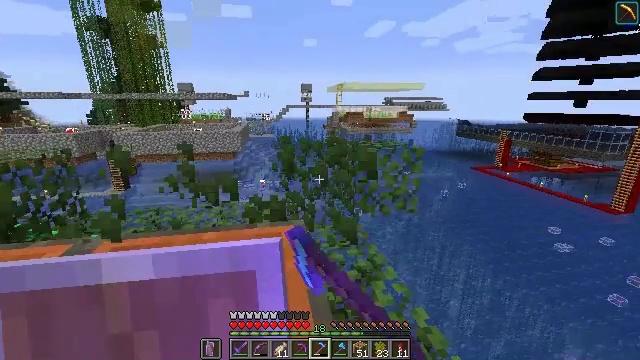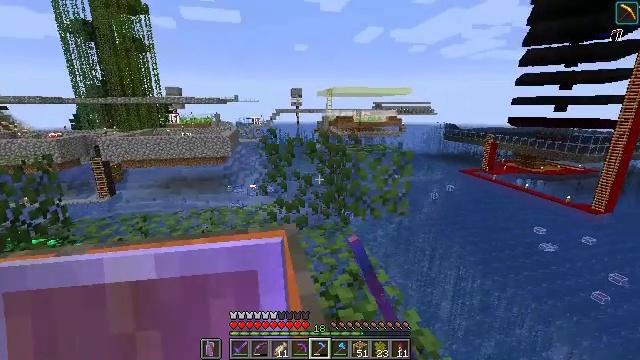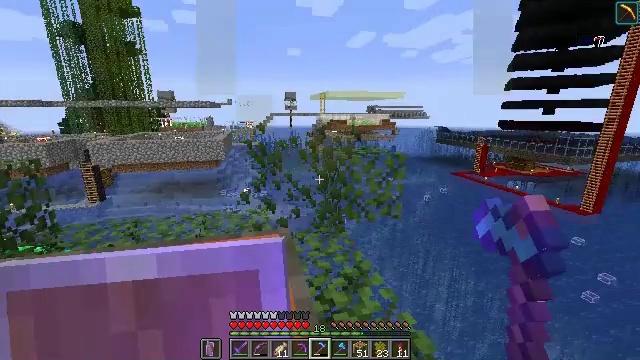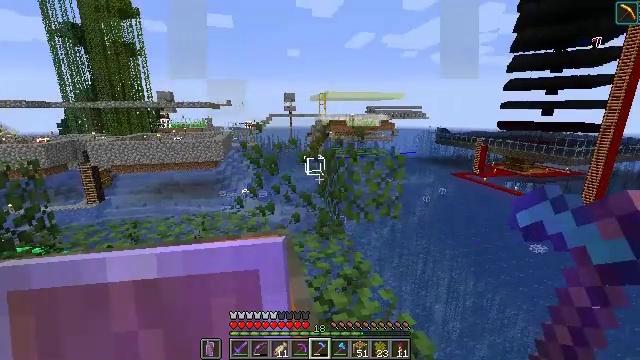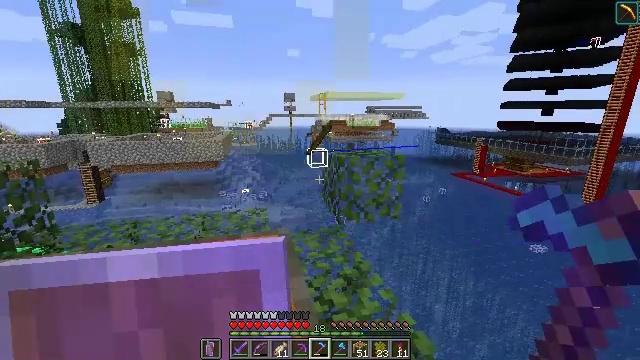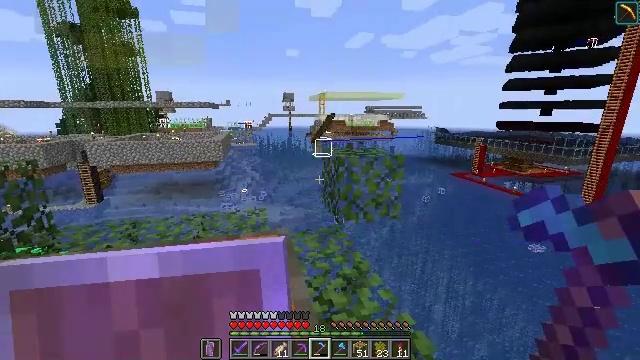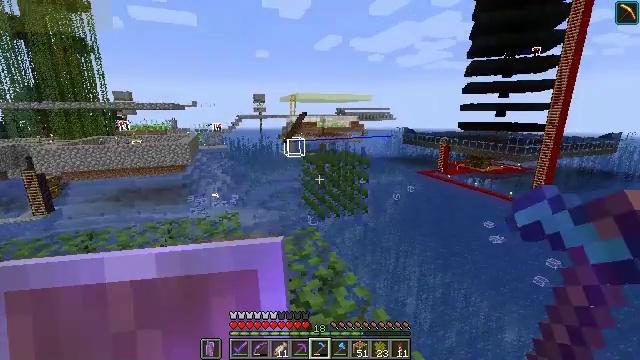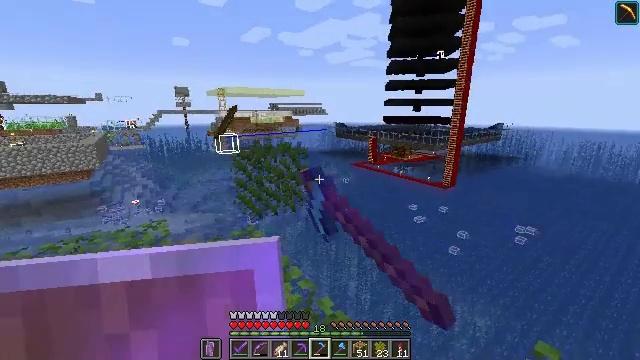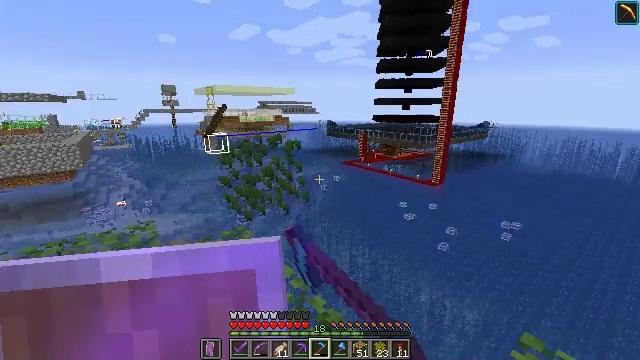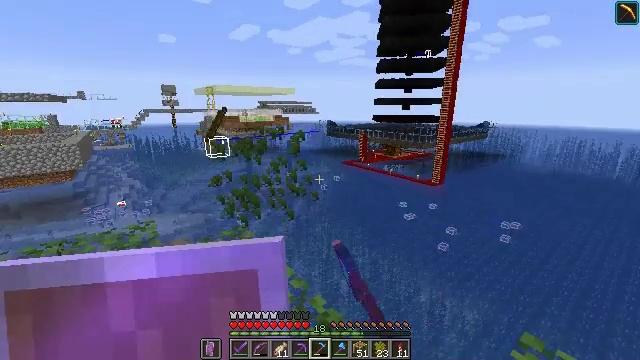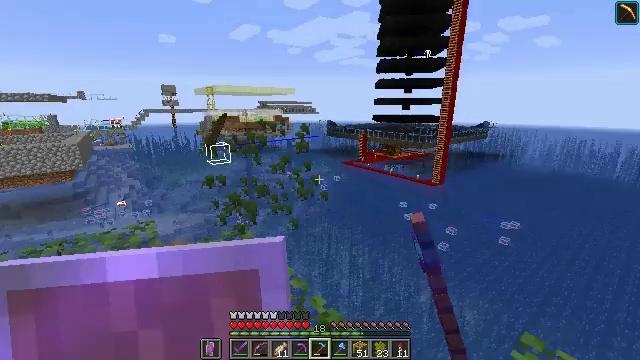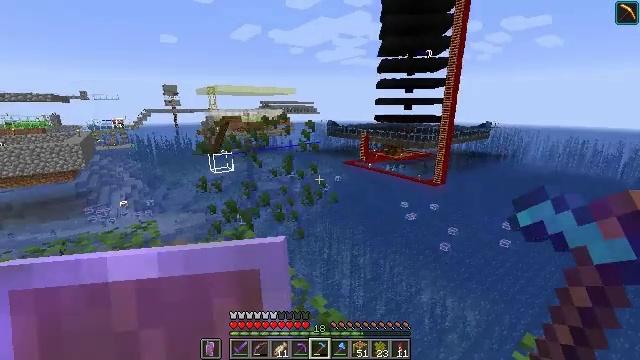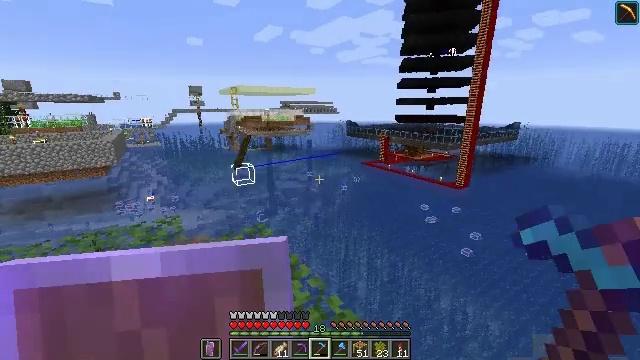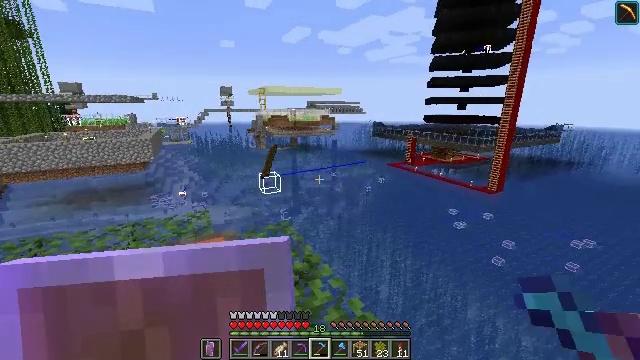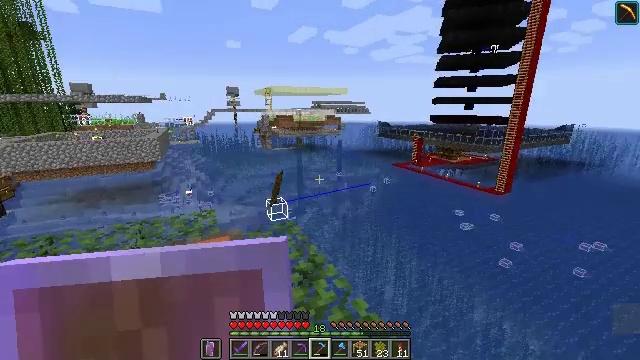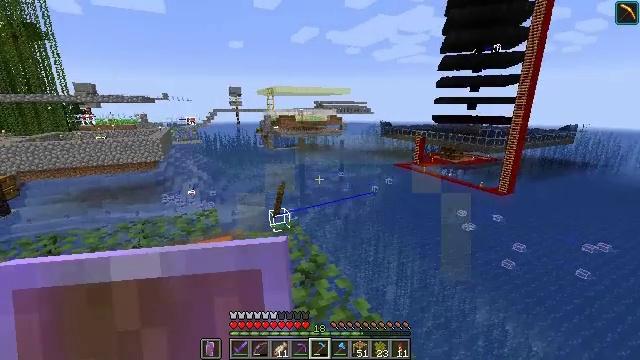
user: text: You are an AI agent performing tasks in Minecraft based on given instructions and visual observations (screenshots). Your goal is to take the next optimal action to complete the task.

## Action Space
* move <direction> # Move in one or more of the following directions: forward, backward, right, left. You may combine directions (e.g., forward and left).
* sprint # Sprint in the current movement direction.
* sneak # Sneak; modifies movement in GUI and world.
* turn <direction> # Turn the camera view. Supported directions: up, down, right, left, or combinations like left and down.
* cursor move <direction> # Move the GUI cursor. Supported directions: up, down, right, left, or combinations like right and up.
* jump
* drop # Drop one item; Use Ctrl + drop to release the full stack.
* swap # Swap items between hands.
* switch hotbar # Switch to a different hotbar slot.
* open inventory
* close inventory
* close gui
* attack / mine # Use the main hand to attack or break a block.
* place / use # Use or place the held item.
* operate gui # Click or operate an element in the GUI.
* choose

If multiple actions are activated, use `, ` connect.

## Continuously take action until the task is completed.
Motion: motion action
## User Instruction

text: Gather acacia leaves by breaking them.
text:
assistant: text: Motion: turn right, attack / mine
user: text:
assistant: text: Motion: turn right, attack / mine
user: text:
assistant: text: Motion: attack / mine
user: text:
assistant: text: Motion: attack / mine
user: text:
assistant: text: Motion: attack / mine
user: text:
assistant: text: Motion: turn right, attack / mine
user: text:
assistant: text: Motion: turn right and down, attack / mine
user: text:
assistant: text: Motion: turn right, attack / mine
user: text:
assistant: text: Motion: attack / mine
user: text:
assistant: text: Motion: attack / mine
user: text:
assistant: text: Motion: attack / mine
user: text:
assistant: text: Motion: turn left, attack / mine
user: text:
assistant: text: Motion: turn left, attack / mine
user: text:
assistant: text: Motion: turn left, attack / mine
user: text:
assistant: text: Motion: attack / mine
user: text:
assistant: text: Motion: turn left, attack / mine
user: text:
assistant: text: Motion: turn left, attack / mine
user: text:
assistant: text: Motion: move left, turn left and up
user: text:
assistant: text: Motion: move left, turn left
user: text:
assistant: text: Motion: move left, turn left
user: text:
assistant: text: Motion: move left
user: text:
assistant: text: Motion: move left
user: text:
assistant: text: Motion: move forward and move left
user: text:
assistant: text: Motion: move forward and move left
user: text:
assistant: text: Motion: move forward
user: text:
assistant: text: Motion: move forward, turn left and up
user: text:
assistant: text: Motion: move forward, turn left and up
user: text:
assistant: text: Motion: move forward, turn left
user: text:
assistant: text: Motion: move forward
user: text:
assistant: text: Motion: move forward